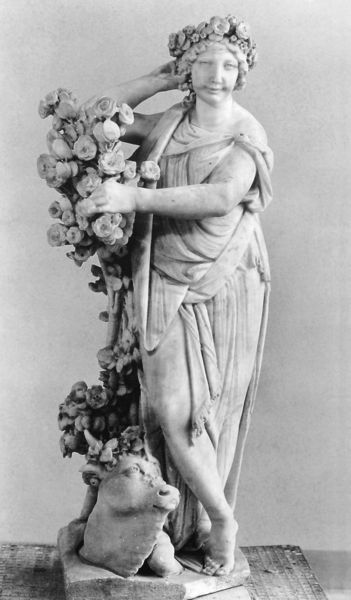
Titel: Primavera, Frühling
Künstler: Pietro Bernini
Standort: Frascati, Villa Aldobrandini (EU - I)
Schlagwörter: hand, kopf, nackt, weiß, mädchen, blume, blumen, frau, grau, haar, marmor, schwarz, blick, blüten, rose, rosen, tier, tuch, teppich, augen, sockel, stehen, stein, stamm, figur, gewand, haare, mantel, locken, skulptur, statue, lächeln, sommer, kuh, rind, poliert, foto, fotografie, barfuss, nakt, schwarzweiß, allegorie, kranz, göttin, toga, griechisch, blütenkranz, hörner, ochse, stier, stierkopf, tierkopf, rosenstock, europa, böumen, kuhkopf, stnadbein, stehd